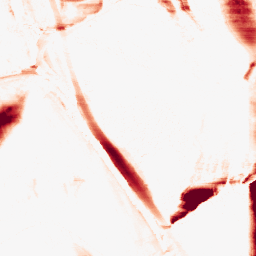
Category: morphological
Decomposition family: morphological_ellipse
Decomposition parameters: operation: opening
width: 5
height: 50
Upsampling method: regularized
Upsampling parameters: scale: 2
lambda_reg: 0.01
Upsampling scale: 2